Question: This is a question I was working on, but I only want to know why the offsets are the way it is (the little red numbers)

Can someone explain to me why in 'struct s1', the offset went from '0->4->8'? From what I understand, since 'char' is 1 byte, there are 3 char's. so it's 3 bytes plus 1, to satisfy alignment. But why does it go from 4 to 8, at 'union u1 b'?? Does 'union' has 4 bytes? why?
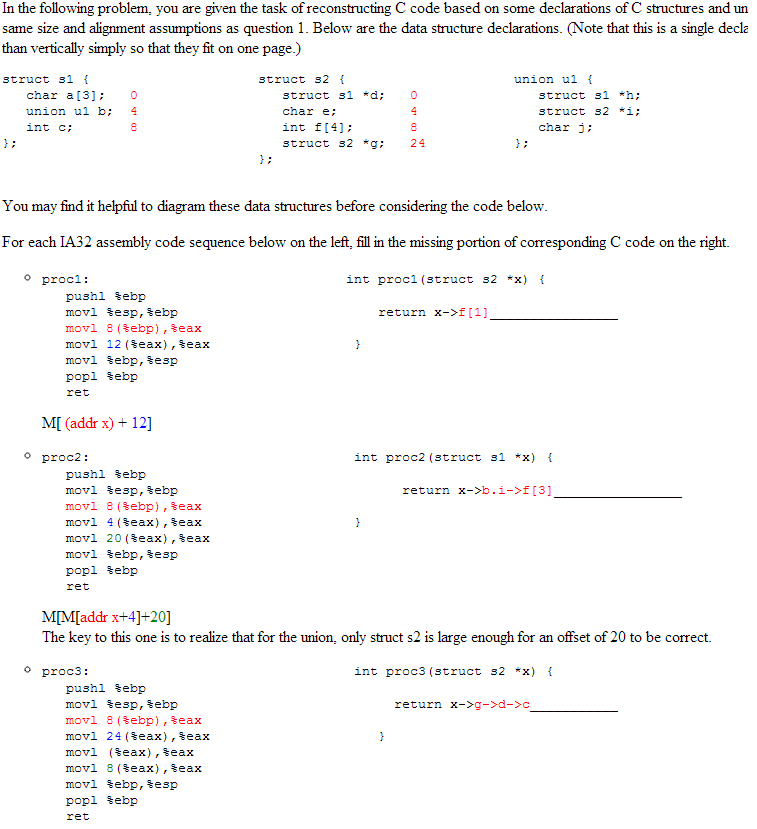
Answer: The union is 4 bytes because that is the size of the largest element it contains, namely a pointer (this must be a 32-bit platform)